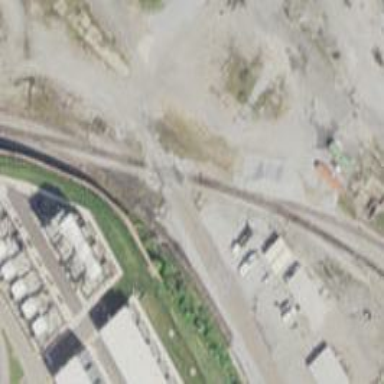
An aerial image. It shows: Railway level crossing.